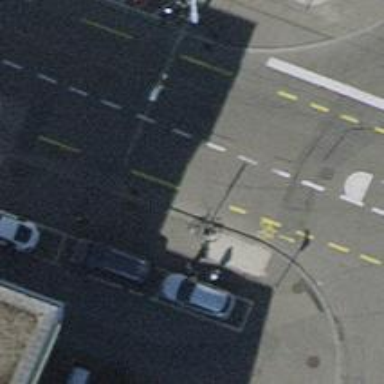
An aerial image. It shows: Tertiary road with asphalt surface. There are trolley wires present and separate sidewalks on both sides.